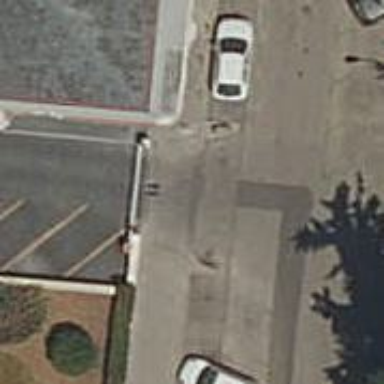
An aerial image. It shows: Lift gate barrier.